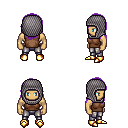
a pixel art fantasy rpg character, male body template, human, tanned skin, brown sleeveless shirt, metal pants, purple long hairstyle, chain hood, gold boots, four views (front, back, left, right), 2x2 character sprite sheet, small pixel art, hard edges, no anti-aliasing